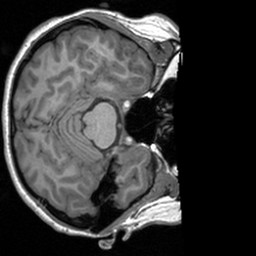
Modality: T1w
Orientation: axial
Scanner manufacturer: siemens
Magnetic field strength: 3 T
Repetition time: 1.9 s
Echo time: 0.00226 s